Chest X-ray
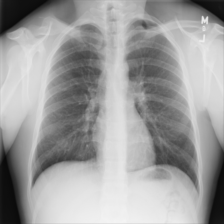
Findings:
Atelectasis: negative
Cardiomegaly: negative
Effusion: negative
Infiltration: negative
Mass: negative
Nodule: negative
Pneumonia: negative
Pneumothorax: negative
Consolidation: negative
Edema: negative
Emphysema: negative
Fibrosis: negative
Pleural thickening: negative
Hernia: negative